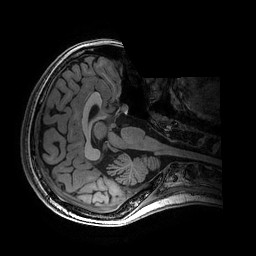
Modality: T1w
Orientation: axial
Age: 20
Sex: female
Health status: healthy
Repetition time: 2.53 s
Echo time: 0.0034 s